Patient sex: M
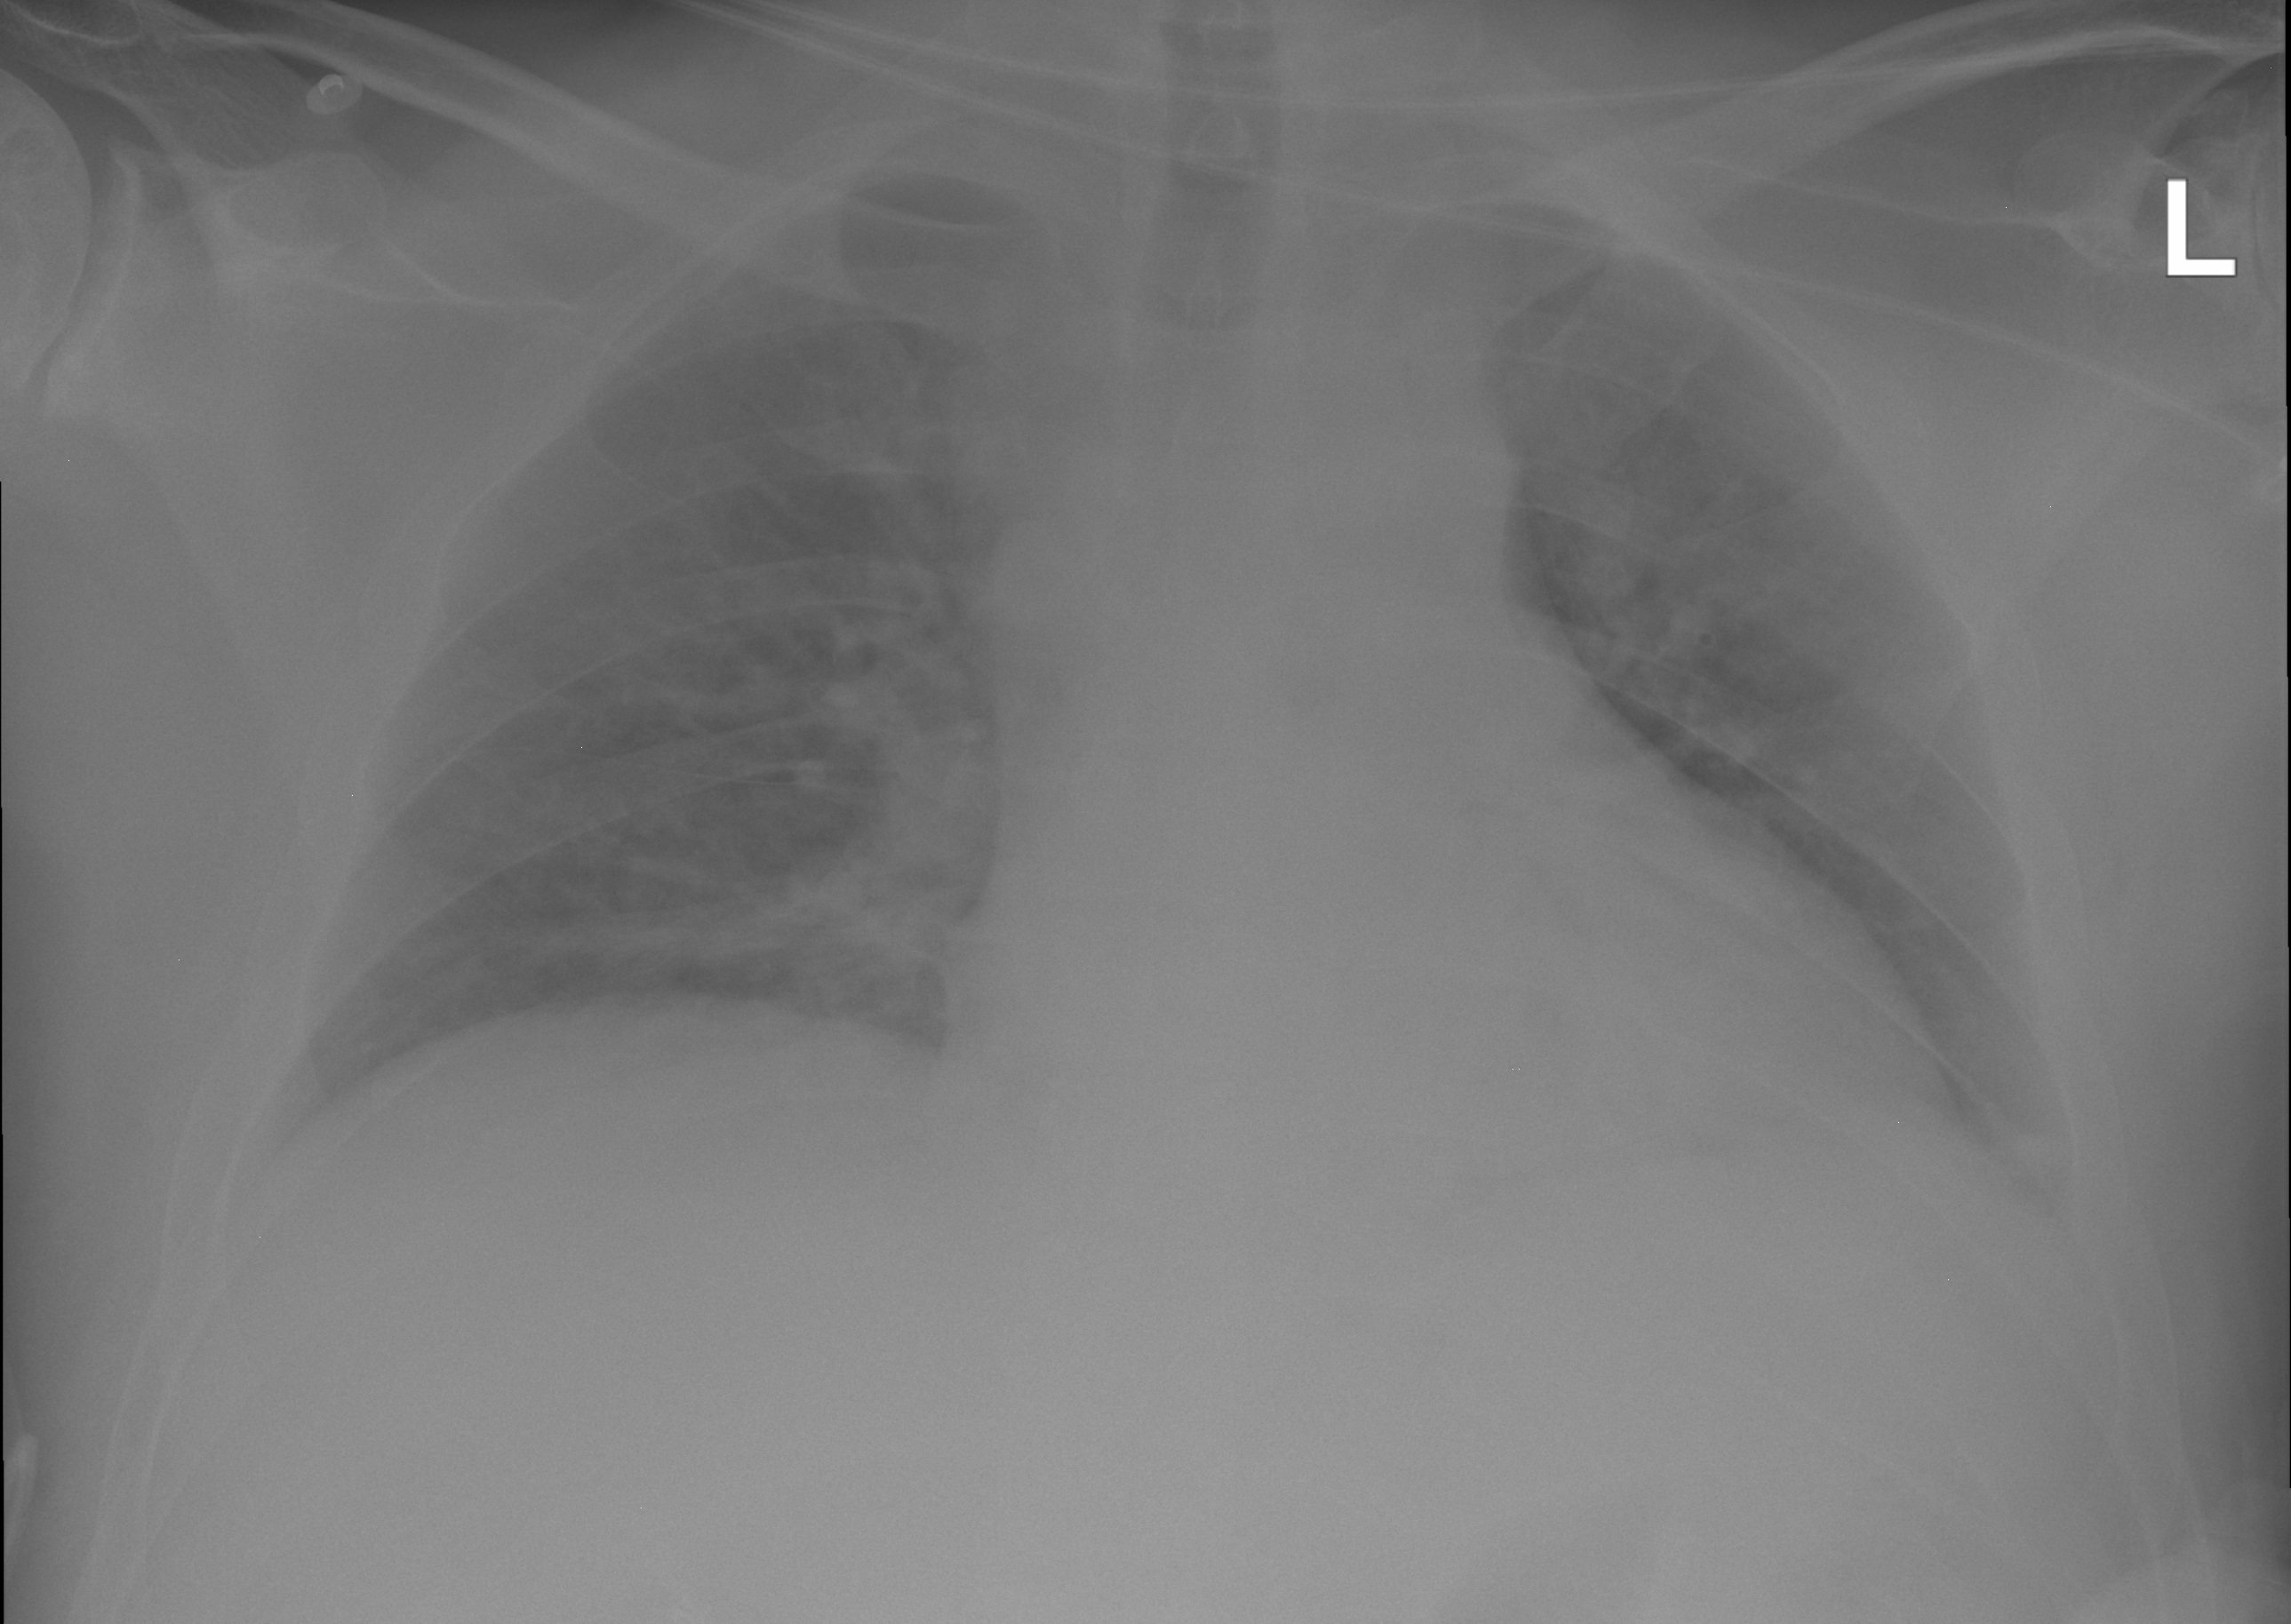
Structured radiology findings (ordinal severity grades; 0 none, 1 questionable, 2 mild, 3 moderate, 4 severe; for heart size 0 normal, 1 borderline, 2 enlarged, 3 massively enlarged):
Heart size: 1
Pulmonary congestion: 0
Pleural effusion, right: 0
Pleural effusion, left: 0
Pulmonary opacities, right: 0
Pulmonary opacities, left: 0
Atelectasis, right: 2
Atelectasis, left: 2